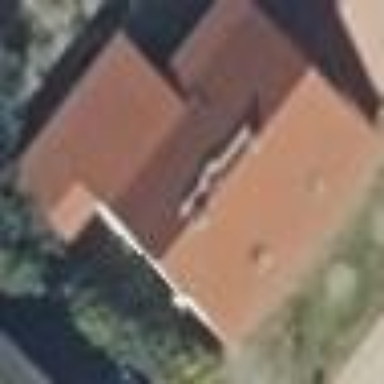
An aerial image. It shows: Simple and straightforward house.